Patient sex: M
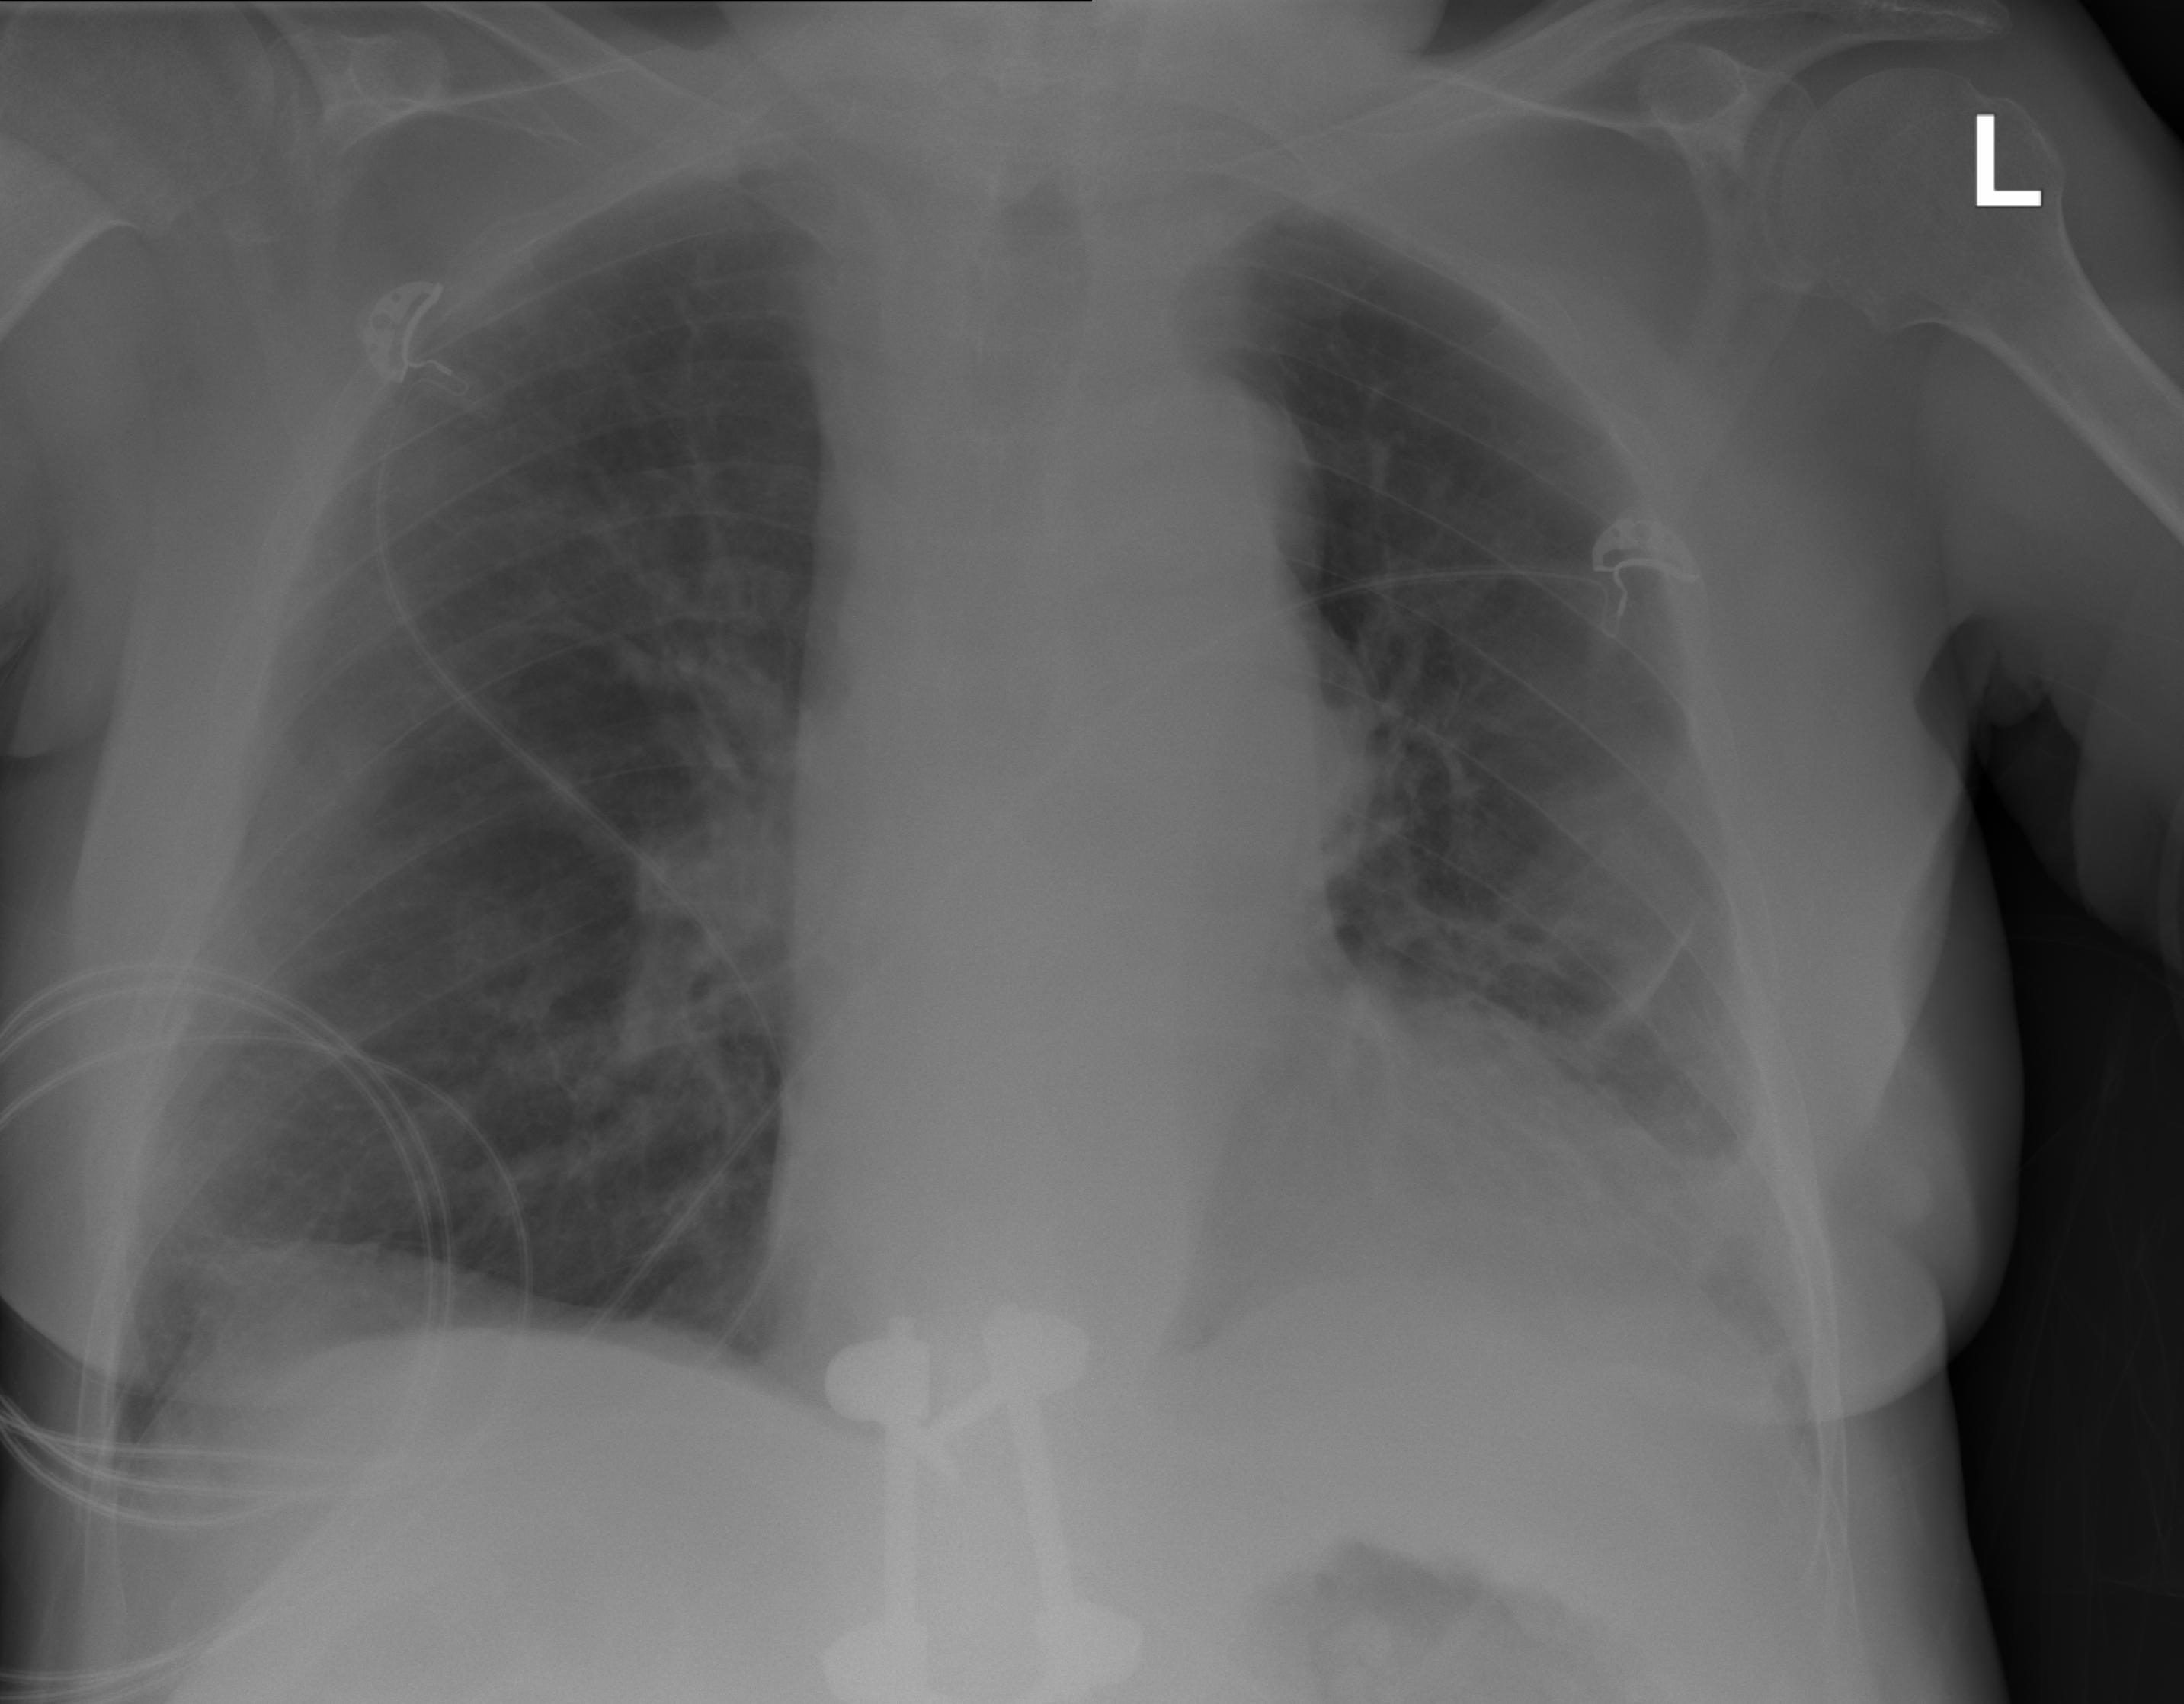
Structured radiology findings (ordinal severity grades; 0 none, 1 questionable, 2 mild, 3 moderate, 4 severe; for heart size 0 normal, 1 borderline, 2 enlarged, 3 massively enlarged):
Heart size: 1
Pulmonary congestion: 0
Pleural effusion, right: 0
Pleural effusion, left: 0
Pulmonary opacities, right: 1
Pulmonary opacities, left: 0
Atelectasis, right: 2
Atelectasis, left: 2